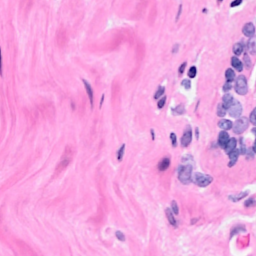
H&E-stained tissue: Breast